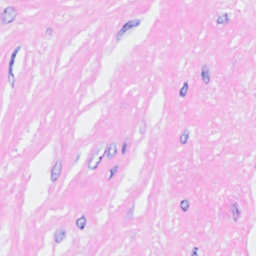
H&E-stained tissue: Breast